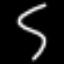
Label: squiggle